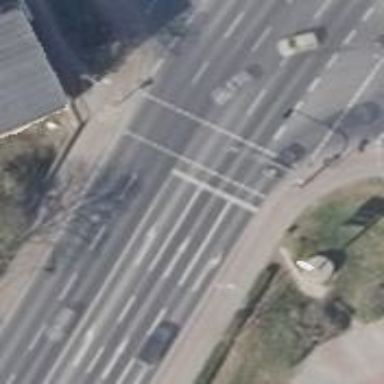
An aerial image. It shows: Road with traffic signals. The crossing is controlled by traffic signals.